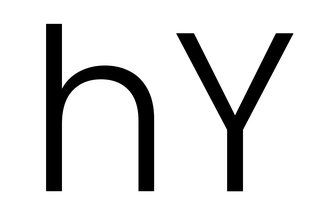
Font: Poppins-Light